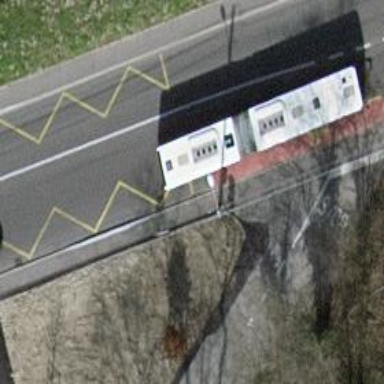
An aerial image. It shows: Asphalt sidewalk leading to platform for public transport.